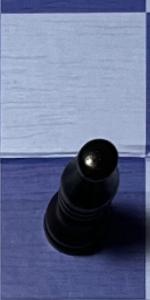
Label: Bishop_Black